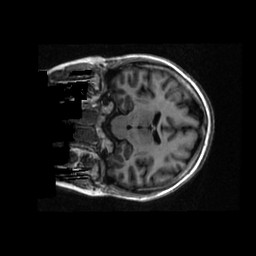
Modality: T1w
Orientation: coronal